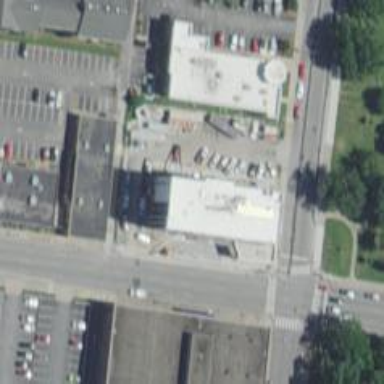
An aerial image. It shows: Building.